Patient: sex F, age 65
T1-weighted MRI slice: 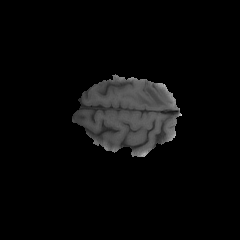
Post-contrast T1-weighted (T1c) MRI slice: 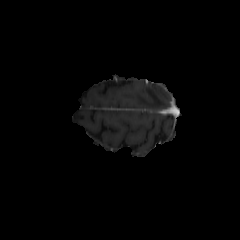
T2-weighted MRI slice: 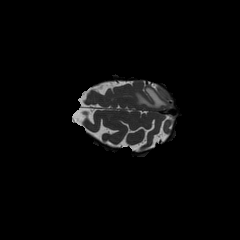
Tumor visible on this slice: yes
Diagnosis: Glioblastoma, IDH-wildtype
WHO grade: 4